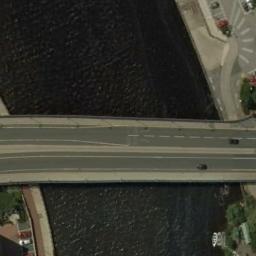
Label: bridge